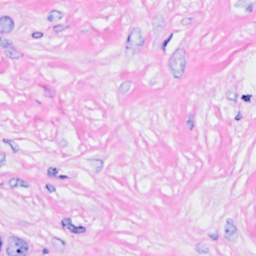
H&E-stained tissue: Breast